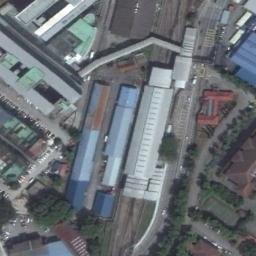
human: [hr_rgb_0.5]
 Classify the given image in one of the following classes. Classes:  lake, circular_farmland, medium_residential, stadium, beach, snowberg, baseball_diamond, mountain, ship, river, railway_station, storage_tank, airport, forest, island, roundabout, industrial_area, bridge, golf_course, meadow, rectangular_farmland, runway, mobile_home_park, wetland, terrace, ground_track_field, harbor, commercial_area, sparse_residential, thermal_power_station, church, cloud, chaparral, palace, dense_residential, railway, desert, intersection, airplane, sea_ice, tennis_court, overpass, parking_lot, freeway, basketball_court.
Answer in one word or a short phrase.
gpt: railway_station